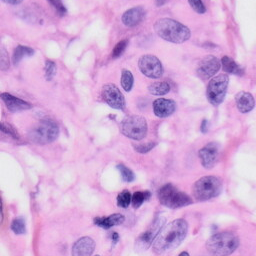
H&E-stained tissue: Skin